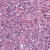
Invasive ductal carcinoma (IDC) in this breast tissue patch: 1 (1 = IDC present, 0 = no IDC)